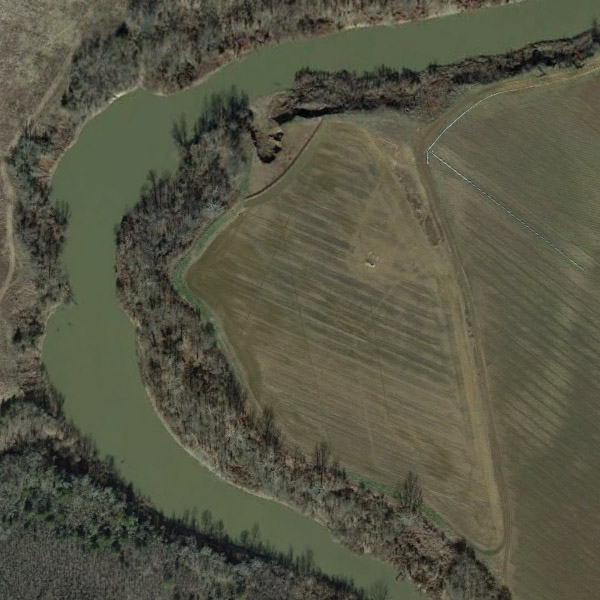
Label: River